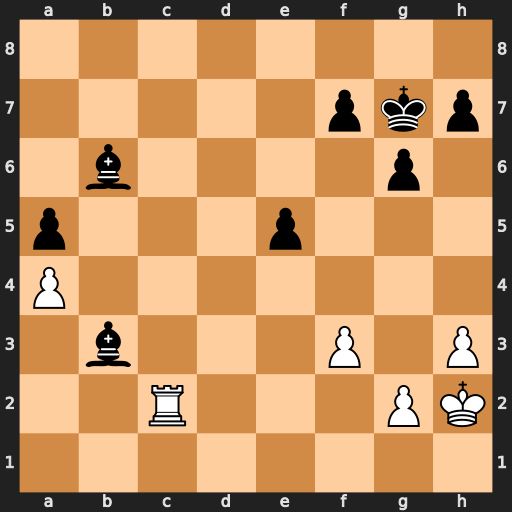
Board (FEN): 8/5pkp/1b4p1/p3p3/P7/1b3P1P/2R3PK/8
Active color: w
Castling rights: -
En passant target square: -
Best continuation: Rb2 Bxa4 Rxb6